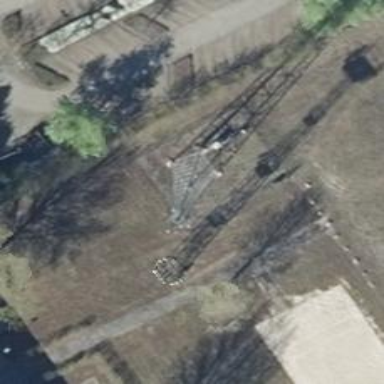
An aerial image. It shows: Communication tower.